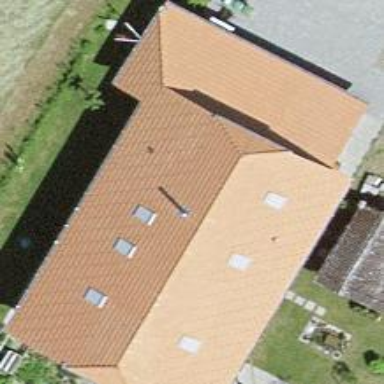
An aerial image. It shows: Farm building.